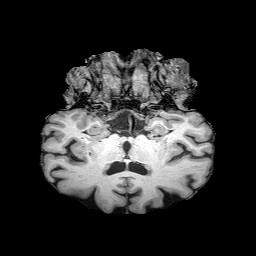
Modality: T1w
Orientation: sagittal
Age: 72
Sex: female
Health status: healthy